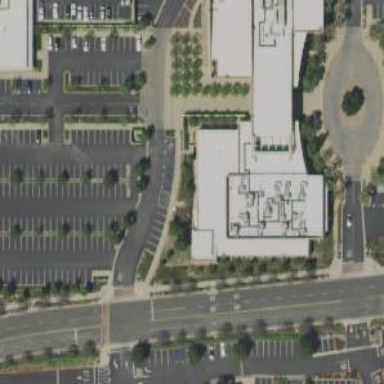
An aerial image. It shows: Parking space is available.